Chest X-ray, PA view. Patient: 51 years old, sex F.
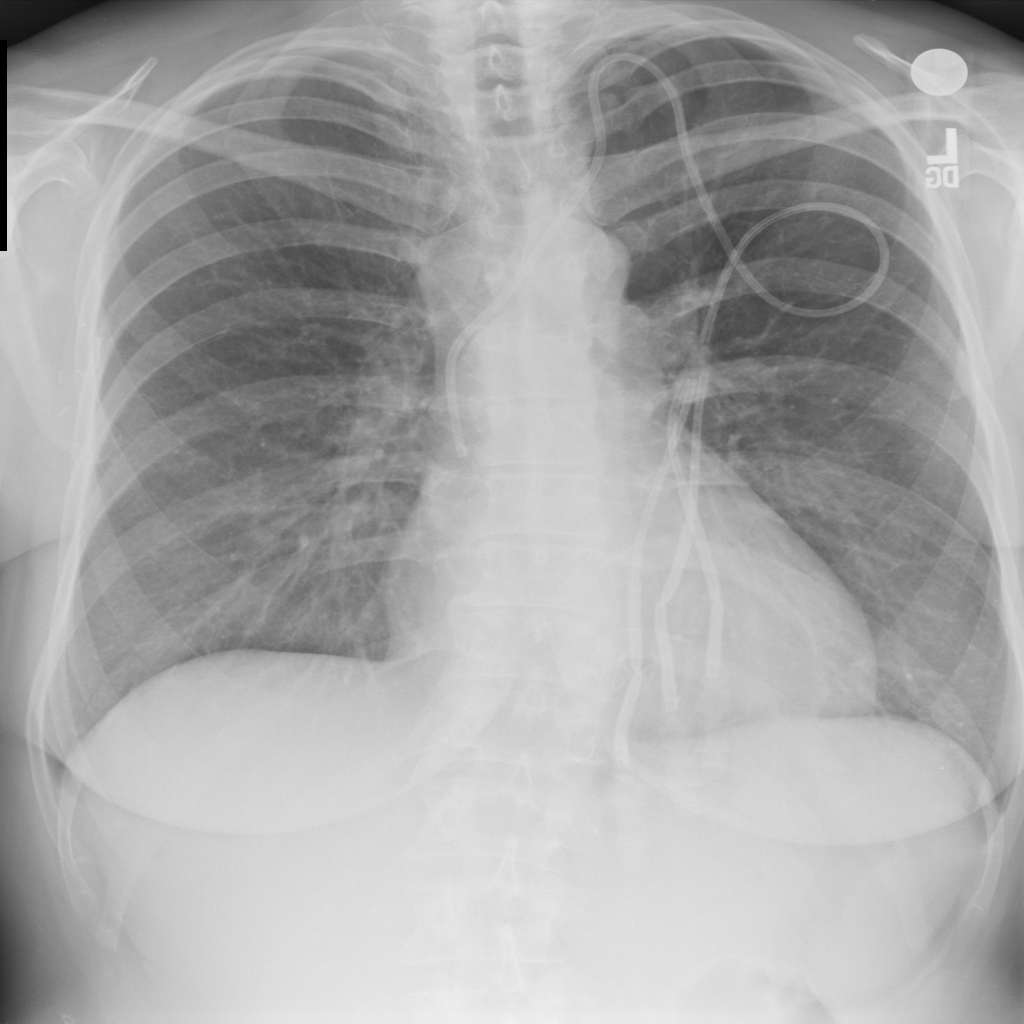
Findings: No Finding